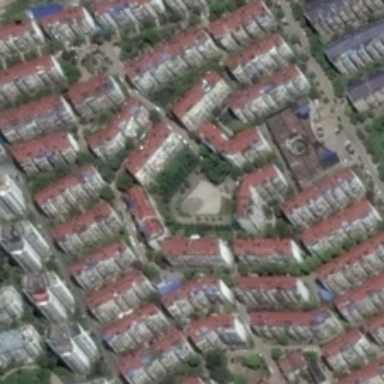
Many buildings and green trees are in a dense residential area .